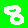
Digit: 8